Field crop: tomato
Growth stage: 1
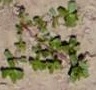
Species: portulaca